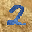
Label: 2